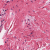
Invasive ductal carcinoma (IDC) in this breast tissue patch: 0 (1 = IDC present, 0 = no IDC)